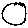
Label: smiley face